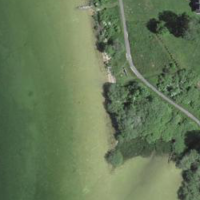
EUNIS habitat code: 14
Species observed at this site:
Astrantia major
Geum rivale
Caltha palustris